Question: Am just wondering how to solve this. I need to automate my company website. There I need to navigate more than one url for a multiple web pages. I have designed Hybrid framework along with Page object Model Design.
My Requirement is,
say I have 3 url's :
www.google.com
www.yahoo.com
Facebook
All the above url and its test data I will keep in an Excel sheet. I have created three different pages and three different test classes.
So my list of questions are:
1. How to pass url's one by one to [setup] method
2. how to call the test method deepening upon the url type
Execution Flow need to implement of Application:

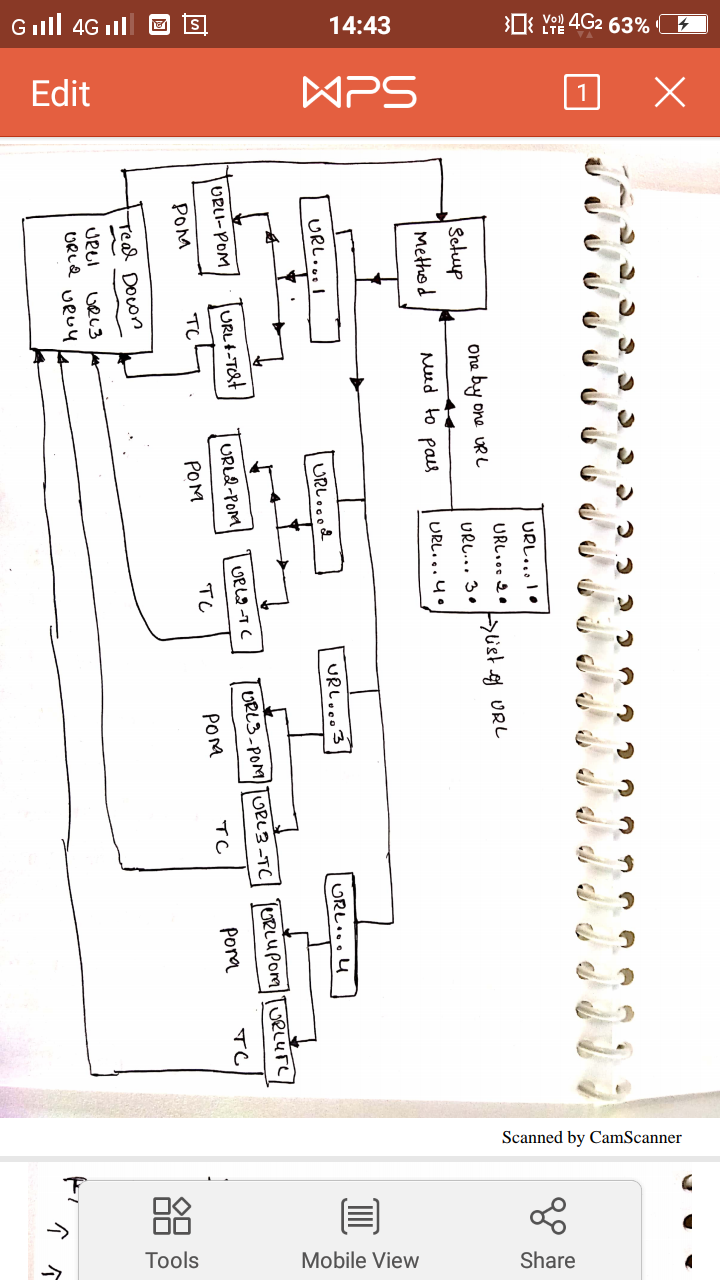
Answer: Storing URL in excel is not good idea,
- You may store URL in app.config file and by using ConfigManager utility you may retrieve those URL from app.config file- As according to your test cases you can use URL where its needed and required